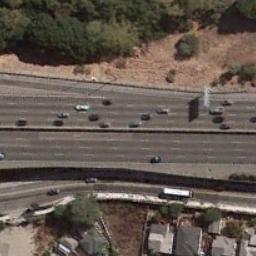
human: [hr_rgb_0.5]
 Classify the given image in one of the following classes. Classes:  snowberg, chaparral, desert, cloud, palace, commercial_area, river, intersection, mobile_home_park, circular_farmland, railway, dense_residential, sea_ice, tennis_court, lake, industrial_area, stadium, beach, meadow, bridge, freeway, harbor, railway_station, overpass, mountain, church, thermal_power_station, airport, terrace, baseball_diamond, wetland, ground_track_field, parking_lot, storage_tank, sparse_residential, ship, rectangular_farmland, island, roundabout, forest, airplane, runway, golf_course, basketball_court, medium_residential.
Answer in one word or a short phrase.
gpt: freeway